Question: I have a Git <URL> and keep my history clean.
I tried to find solution to my problem on Stack Overflow, but none of the solutions here suit my case.
My current state:

My expectation is to avoid creating "Merge pull request #1 from OldEngineer1911/develop". I don't know why is there this merge?
Current flow is:
1. Implement something
2. Make 1 to n commits
3. Rebase and squash commits
4. Create Merge request in GitHub
5. Merge commit in GitHub as an administrator
Question 1: Is there any way, how can I avoid commit message "Merge pull request #1 from OldEngineer1911/develop"?
Question 2: Can I somehow "repair" current history, to make it clear?
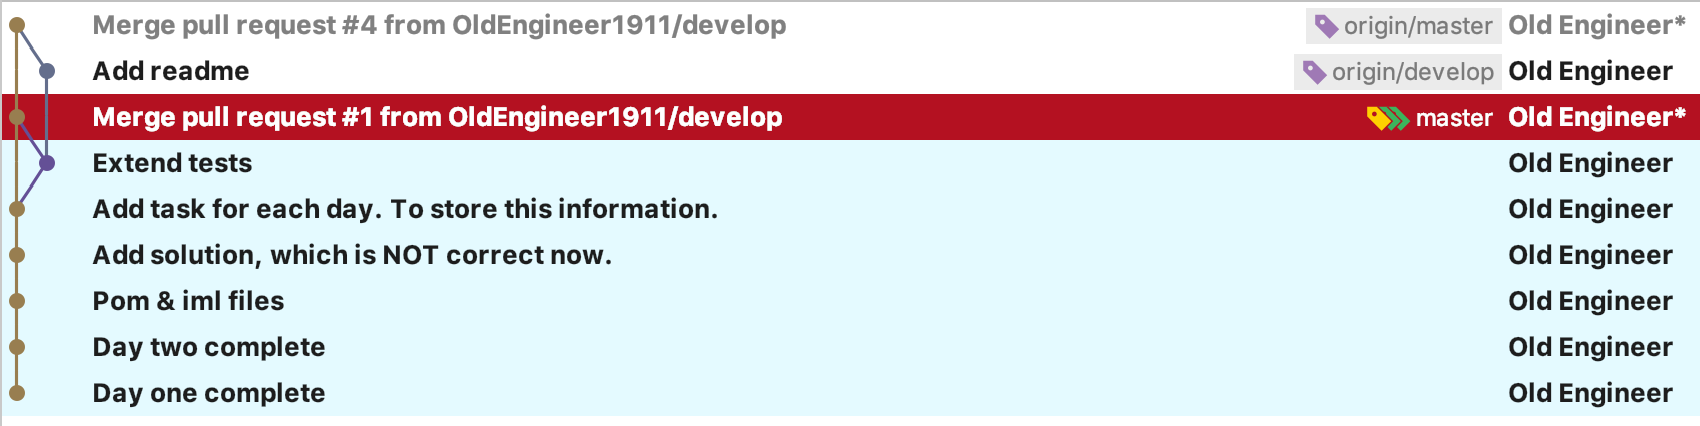
Answer: Glad that my explanation helped you. Just converting it to answer along with few additional points.
For question 2, it is better to leave it as it is.
---
Usually if you follow <URL>, your history stays clean and concise.
I rebase feature branch to the latest master before creating a PR.
When merging PR back to master/main branch, there are multiple options on the web site UI, I choose Squash Merge option and it creates one commit on master.
Yes, usually I name feature branches to reflect the work instead of just 'develop', f.ex. 'oauth2_support' or 'bug_fix_k22899'. Once PR is merged, I delete the feature branch.